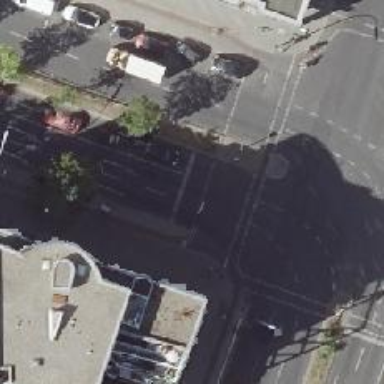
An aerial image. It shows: Road with traffic signals controlling the flow of traffic.